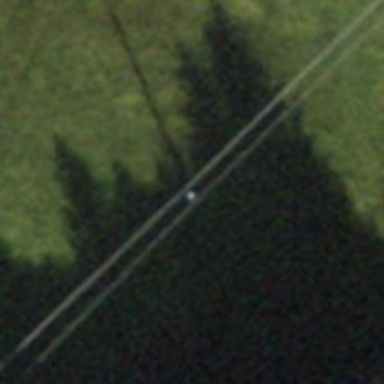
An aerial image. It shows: Power pole.